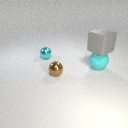
small cyan metal sphere behind large cyan rubber sphere